Question: What game is shown?
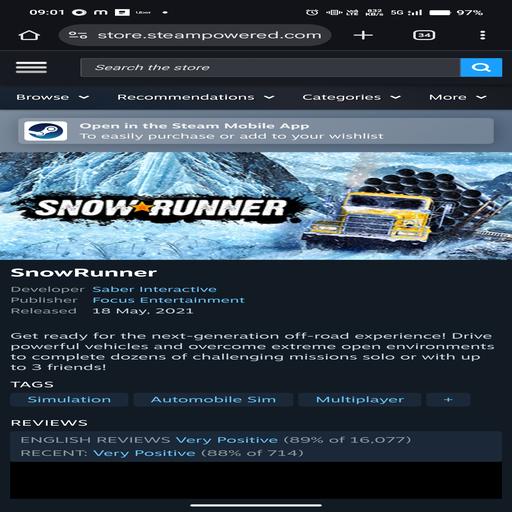
Answer: SnowRunner